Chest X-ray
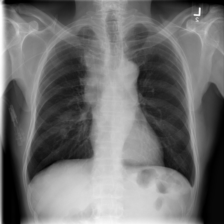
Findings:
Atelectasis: negative
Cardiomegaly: negative
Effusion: negative
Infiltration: positive
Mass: negative
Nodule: negative
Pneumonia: negative
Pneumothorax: negative
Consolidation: negative
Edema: negative
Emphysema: negative
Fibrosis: negative
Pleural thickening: negative
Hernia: negative